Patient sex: M
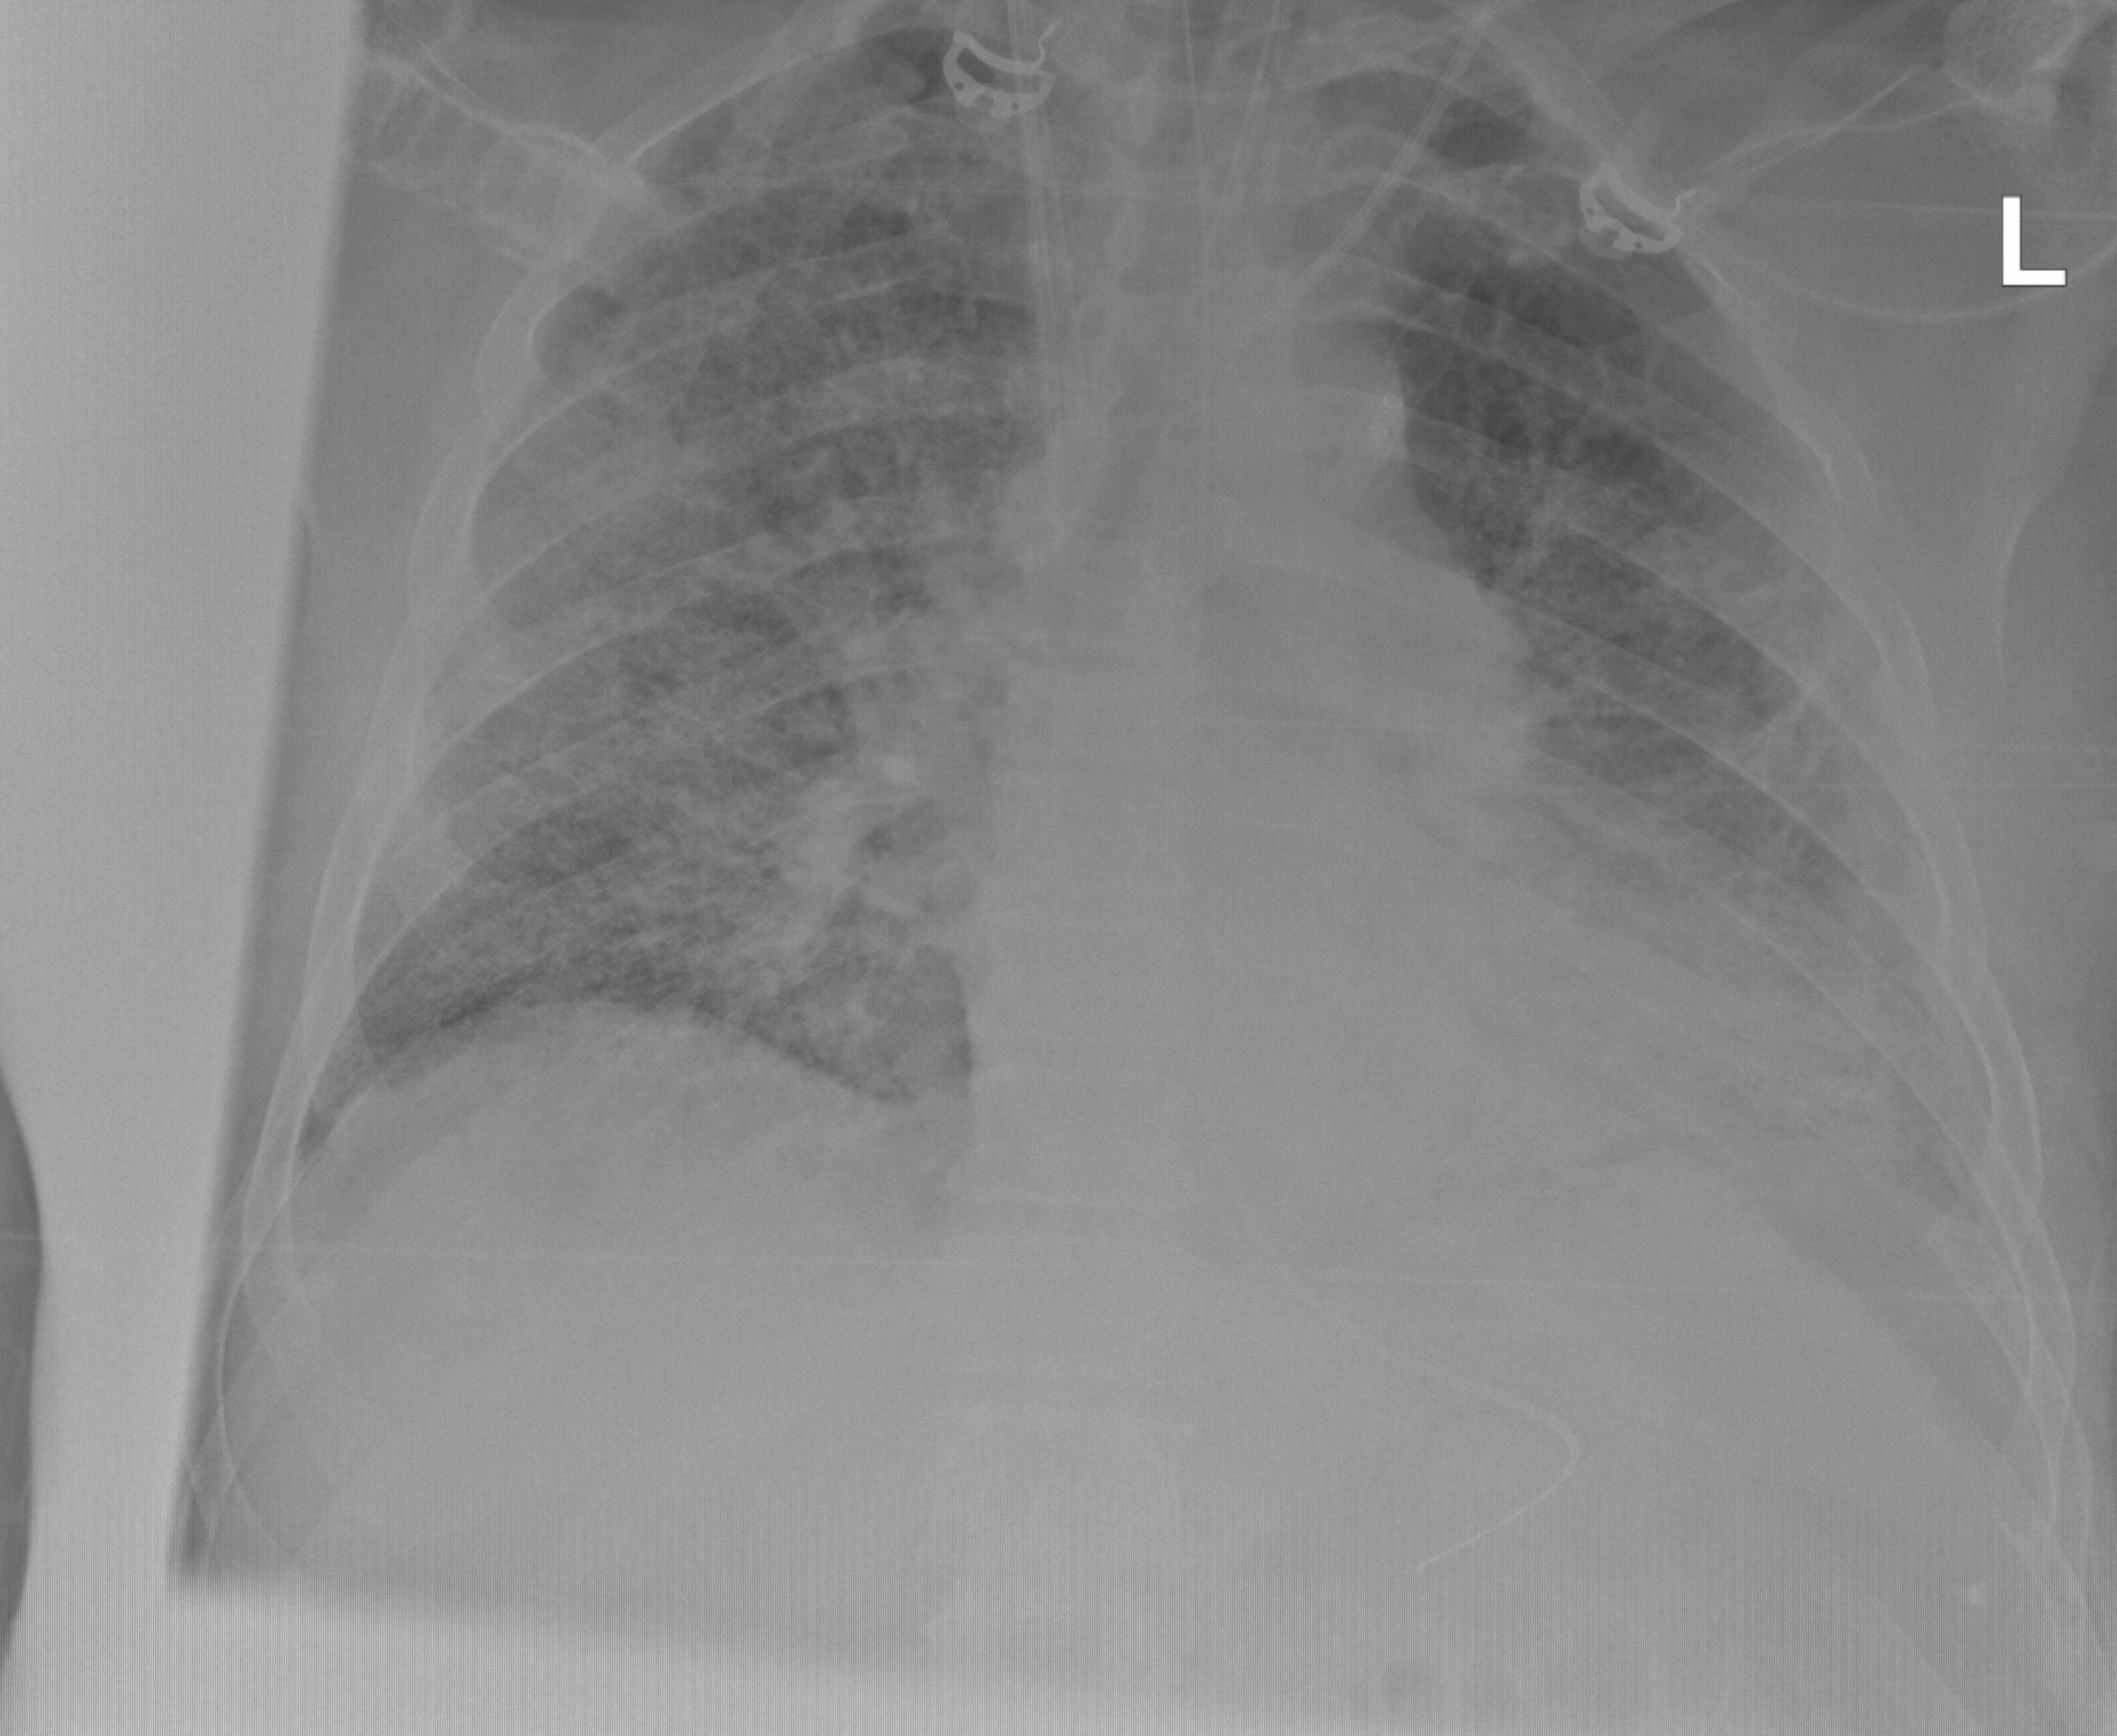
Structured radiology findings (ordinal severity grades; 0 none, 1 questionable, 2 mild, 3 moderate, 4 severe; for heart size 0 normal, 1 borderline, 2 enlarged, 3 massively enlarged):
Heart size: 1
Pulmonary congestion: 2
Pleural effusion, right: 2
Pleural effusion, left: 2
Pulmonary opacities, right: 3
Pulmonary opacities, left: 3
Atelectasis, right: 1
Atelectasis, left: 2